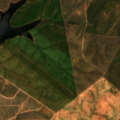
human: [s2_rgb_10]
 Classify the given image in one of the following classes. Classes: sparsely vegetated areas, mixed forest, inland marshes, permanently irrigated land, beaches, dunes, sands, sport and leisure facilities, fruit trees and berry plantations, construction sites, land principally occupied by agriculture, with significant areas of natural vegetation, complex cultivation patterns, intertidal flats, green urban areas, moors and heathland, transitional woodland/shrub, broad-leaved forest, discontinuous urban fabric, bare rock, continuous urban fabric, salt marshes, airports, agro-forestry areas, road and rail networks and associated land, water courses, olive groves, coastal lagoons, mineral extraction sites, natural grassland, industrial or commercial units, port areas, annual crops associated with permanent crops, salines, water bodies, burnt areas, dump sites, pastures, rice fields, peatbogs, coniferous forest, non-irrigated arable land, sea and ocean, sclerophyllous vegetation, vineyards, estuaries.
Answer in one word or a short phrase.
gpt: continuous urban fabric